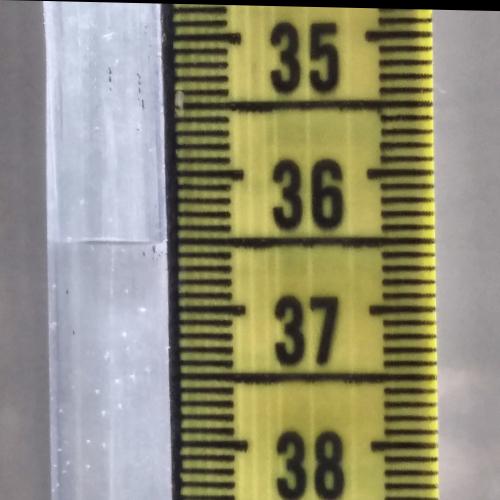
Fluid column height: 36.5 cm